Question: I'm trying to implement the <URL> in my iPad app. Please see my below image -- sorry for the strong colors, but I think it would help you understand my problem.
Each cell (the blue box) has a margin left and right (yellow color), i.e. 8 pixels. This means that the first yellow coloum has a width of 8px, the second 16px, third 16px, and the last 8px. That's maybe fine in some situations, but I would like the yellow columns to have the same width. In my example the total width of the columns are 48 (8+16+16+8) so instead I would like each column to have a width of 12 (48/4). How can I change the to do this?
I've tried to change the and the , but that did not do anything.

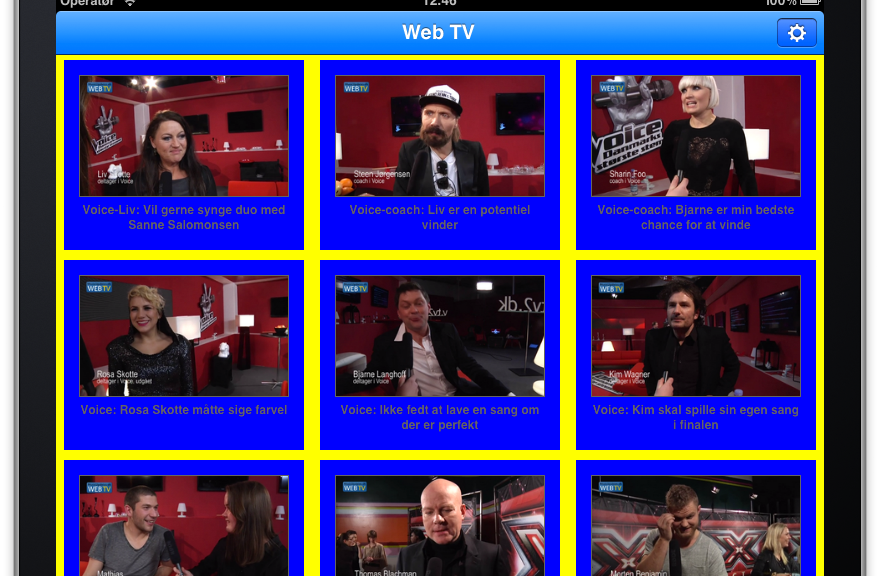
Answer: AQGridView actually takes the container view's coordinates and creates a strictly-defined grid from that. So when you have a 768px-wide grid view, and items which are a little under 1/3 of that in width, then it will create a rigid grid in which to place these items. By default your 'AQGridViewCell' views will be centred within each grid square (although you can call '-setResizesCellWidthToFit:YES' to change that); you can adjust that positioning by implementing '-gridView:adjustCellFrame:withinGridCellFrame:' in your 'AQGridViewDelegate' implementation.
In your case, every single cell has a margin of 8px on its left and right sides. On the outer edges this is seen alone, but in between pairs it appears doubled to 16px (8px from each cell).
What you want, then, is for each cell to have a 6px margin, and for the grid itself to have another 6px of margin space to the left & right of all cells. There's <URL>:
'''
@property (nonatomic, assign) CGFloat leftContentInset;
@property (nonatomic, assign) CGFloat rightContentInset;
'''
What you should be able to do is set 'myGridView.leftContentInset = 6.0;' and 'myGridView.rightContentInset = 6.0;'. The grid view will then lay out cells with a content width of 756px instead of 768px, which should give you a 6px margin around each cell. Combine that with the 6px left & right content insets and you'll have a clean 12px visible margin between every cell the outer edges of the grid view.
the content inset properties were actually created to assist with laying out a certain number of cells per row. For instance, 1024 doesn't divide by 5, so it could end up with some fairly small cells being quite spread out since the layout grid would only contain 4 items in width. However, by adding left & right content insets of 2px each, the view would use a width of 1020 to calculate its layout grid, resulting in 5 cells per row. This is, in fact, exactly what we do in the Kobo iPad app when rotated to landscape mode; without that change, our portrait-mode 4 items per row just got spread out & it looked a little too sparse.